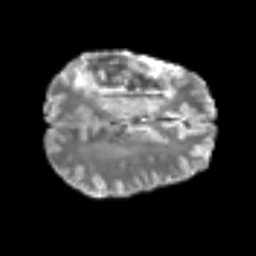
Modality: T2w
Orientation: axial
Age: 50
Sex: male
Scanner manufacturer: siemens
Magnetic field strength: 3 T
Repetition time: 6.1 s
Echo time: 0.101 s